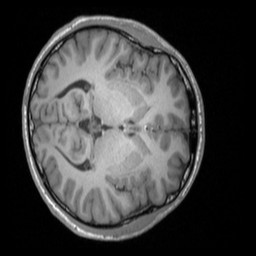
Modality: T1w
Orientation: axial
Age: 25
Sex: male